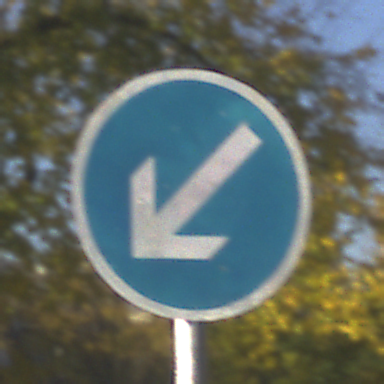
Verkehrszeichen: VorgeschriebeneVorbeifahrtLinks
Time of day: SunriseSunset
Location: Outdoor (Urban)
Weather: PartlyCloudy
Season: Autumn
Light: Natural